Milling tool wear sample.
Tool blade image: 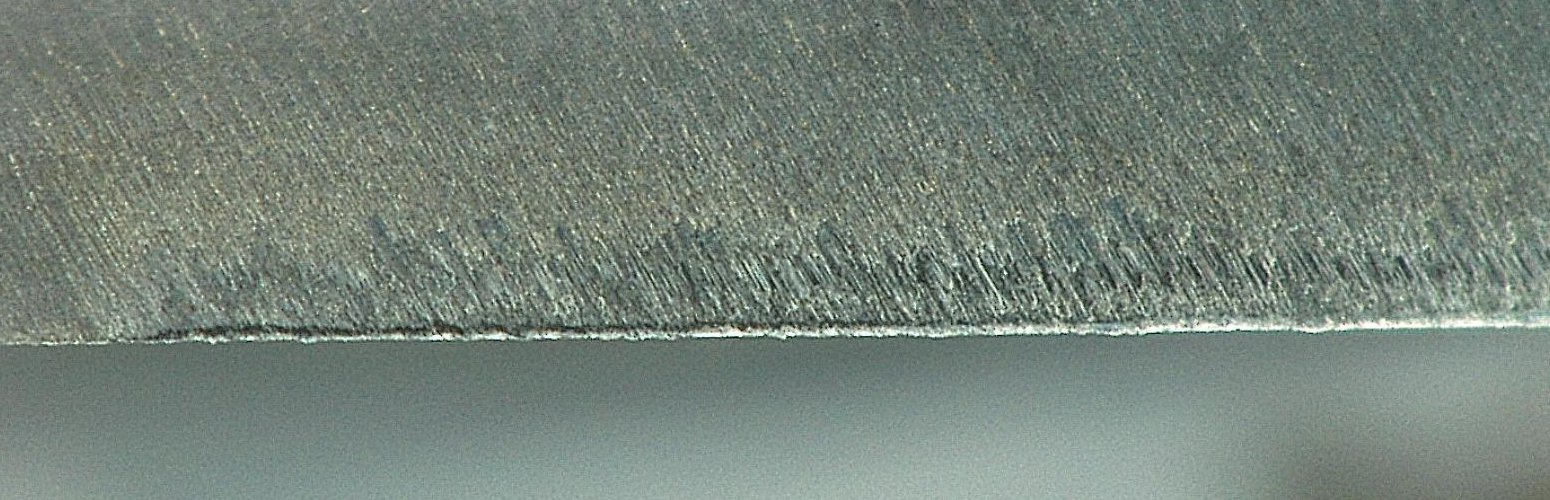
Chip image: 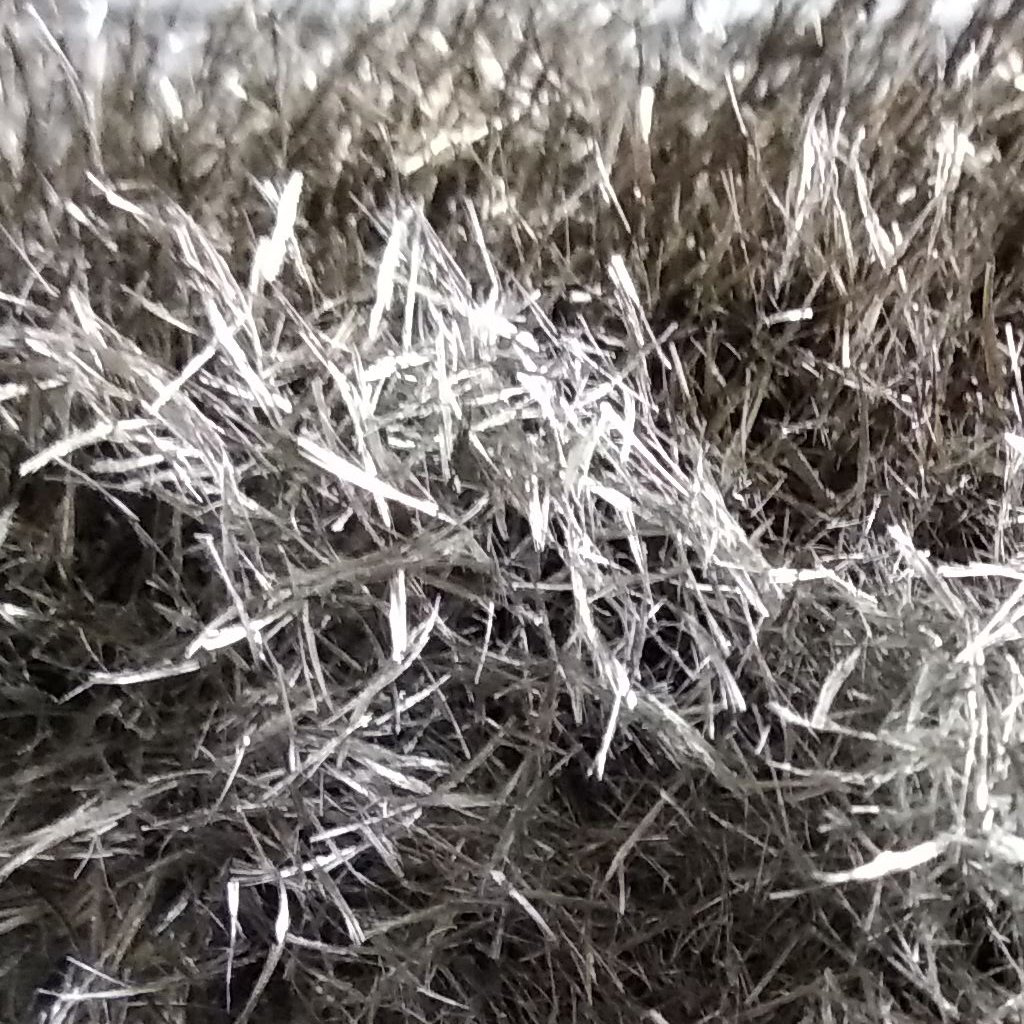
Workpiece image: 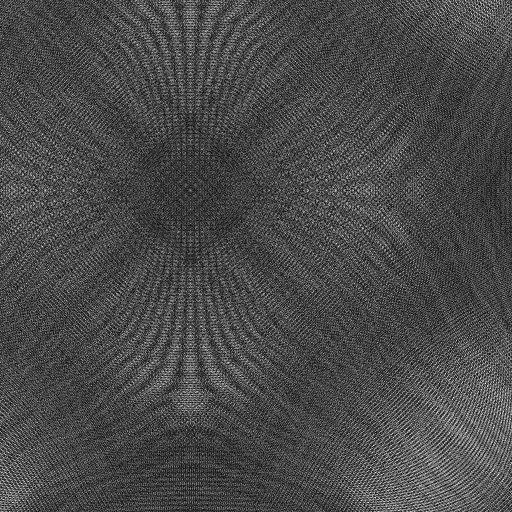
Tool wear state: sharp
Gaps: 0
Flank wear: 39.18
Overhang: 6.55
Force-signal Mel-spectrograms (X, Y, Z axes): 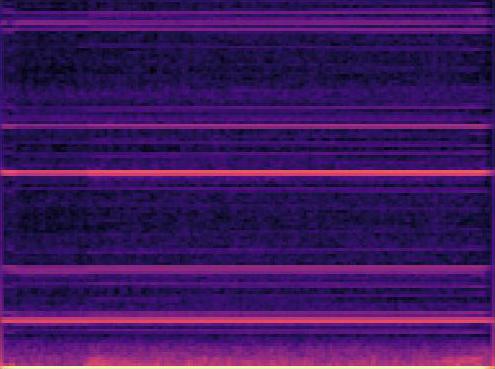 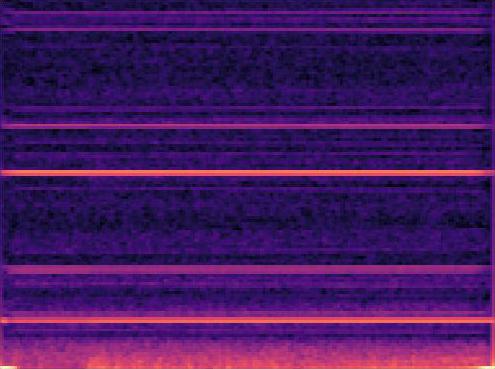 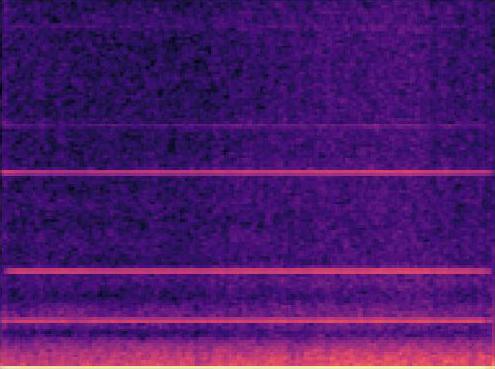
Force-signal scalograms (X, Y, Z axes): 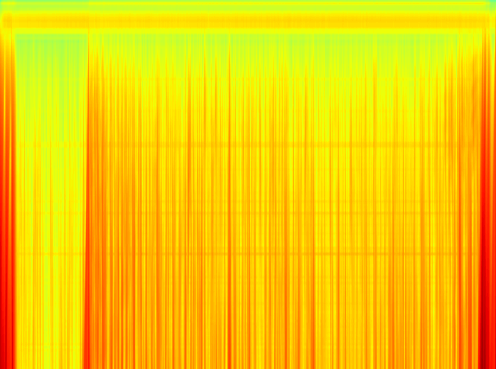 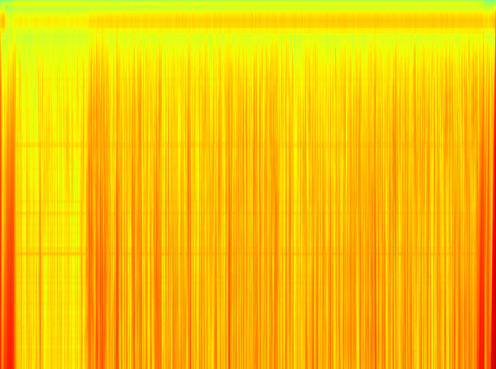 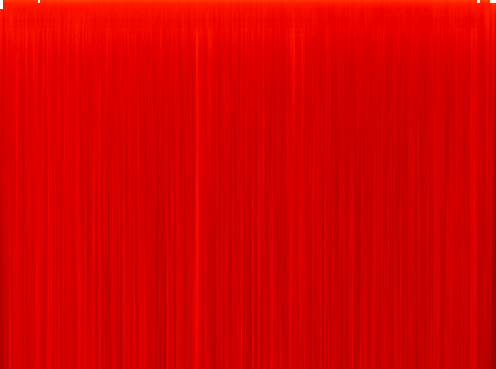
Force phase: initial_break_in_wear